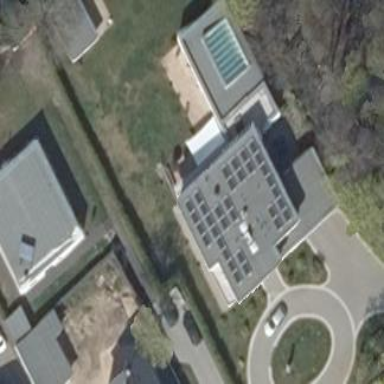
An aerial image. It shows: Detached building with flat roof.